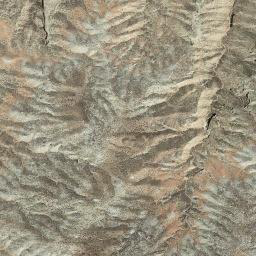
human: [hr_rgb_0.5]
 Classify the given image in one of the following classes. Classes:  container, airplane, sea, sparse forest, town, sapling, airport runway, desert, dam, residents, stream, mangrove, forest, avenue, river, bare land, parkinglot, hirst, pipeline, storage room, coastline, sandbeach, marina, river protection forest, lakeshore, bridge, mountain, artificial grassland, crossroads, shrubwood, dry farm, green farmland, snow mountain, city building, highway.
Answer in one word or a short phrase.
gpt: mountain